Aerial crown-view tile of a tropical tree (Barro Colorado Island, Panama), acquired 20250818:
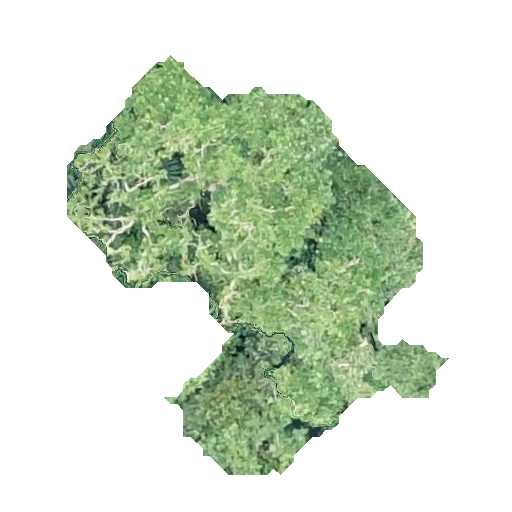
Species: Platypodium elegans
GBIF accepted scientific name: Platypodium elegans
Crown area: 125.161 m²